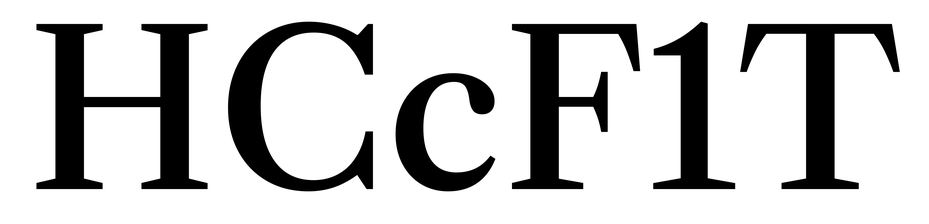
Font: LibreCaslonText_Medium